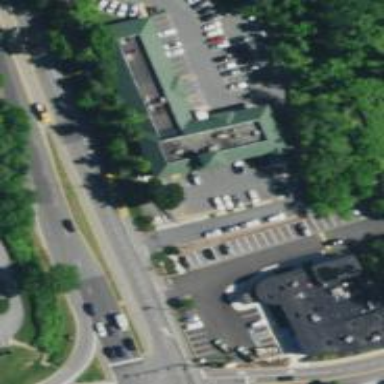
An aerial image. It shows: Post office.